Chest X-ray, PA view. Patient: 44 years old, sex F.
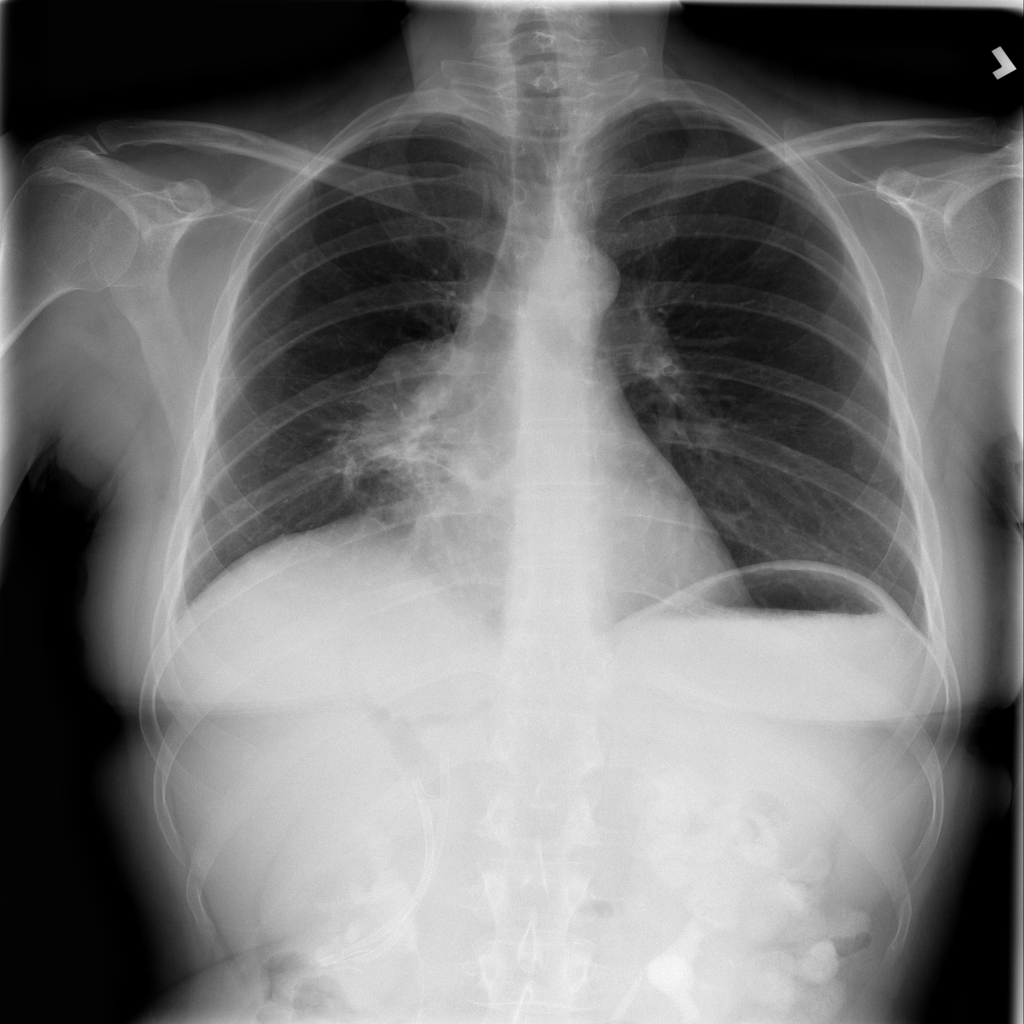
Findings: Mass